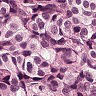
Metastatic tissue present: yes